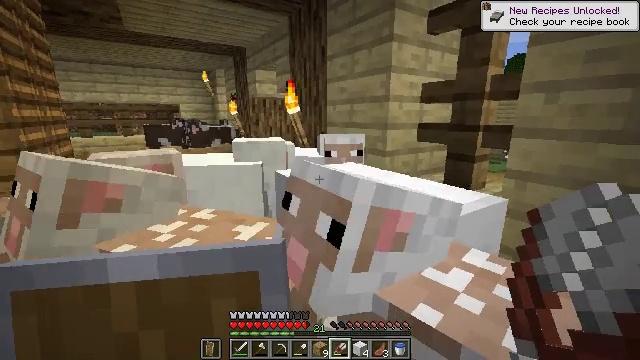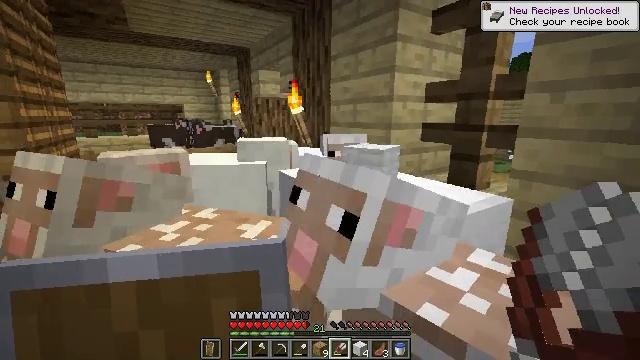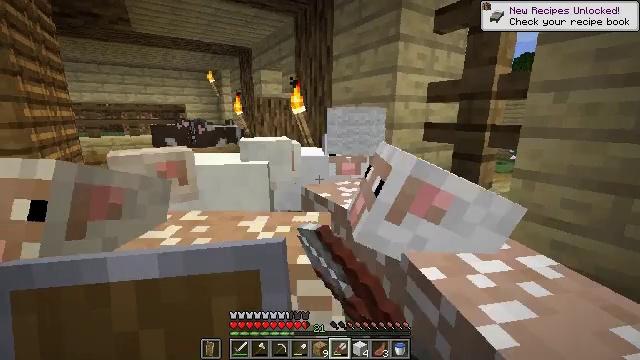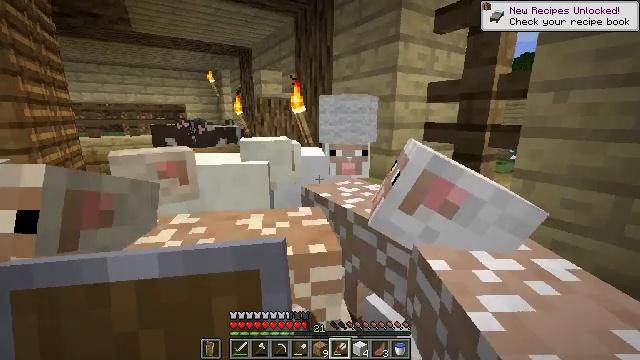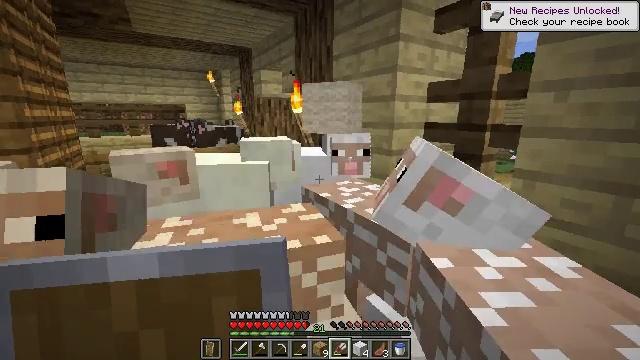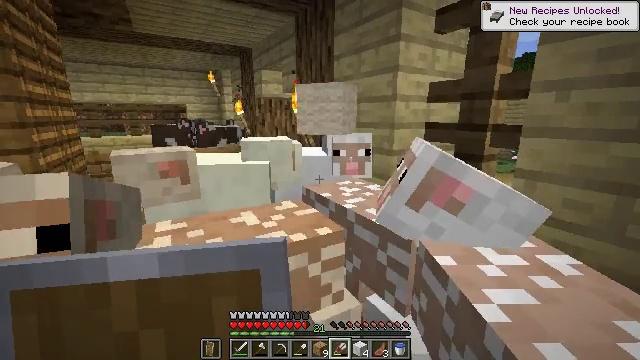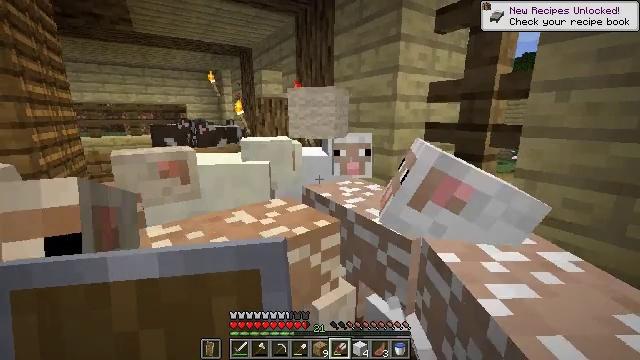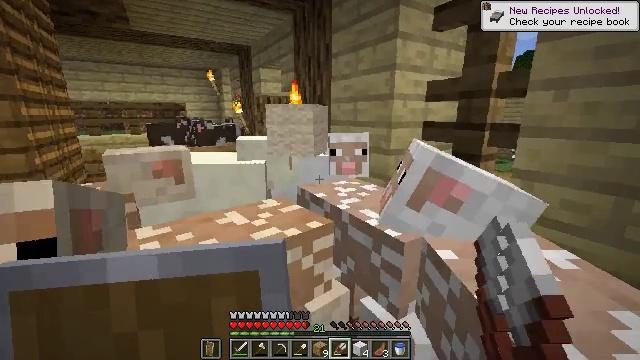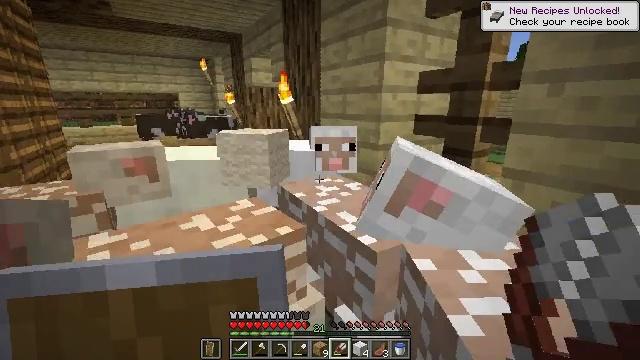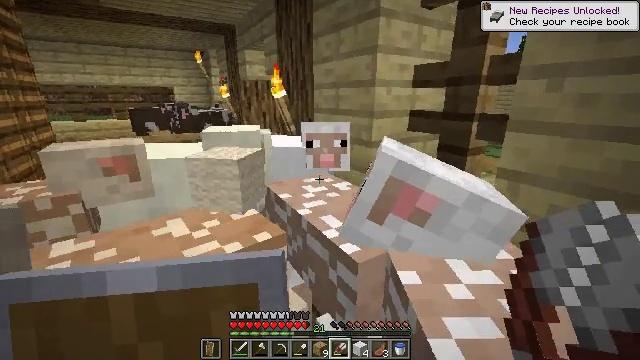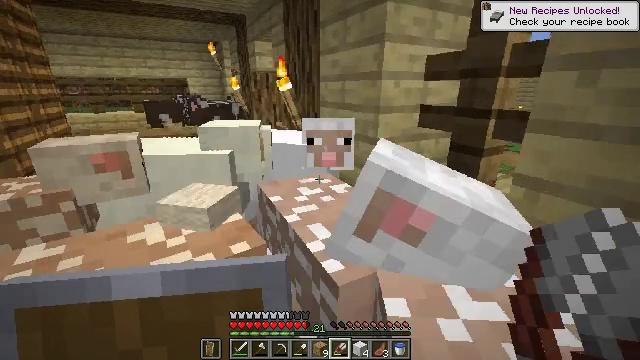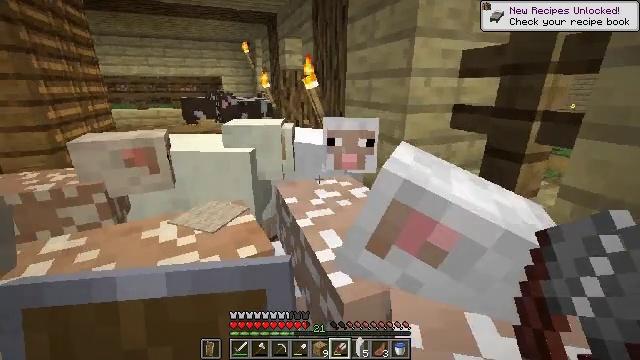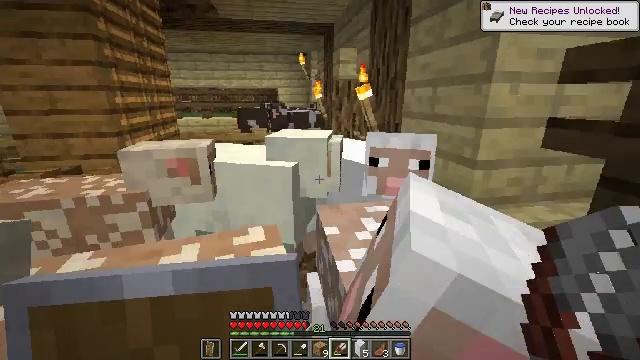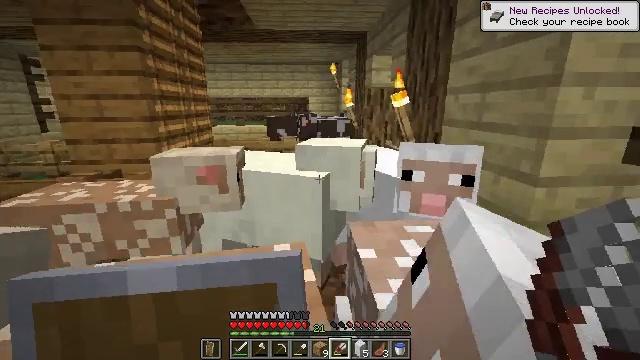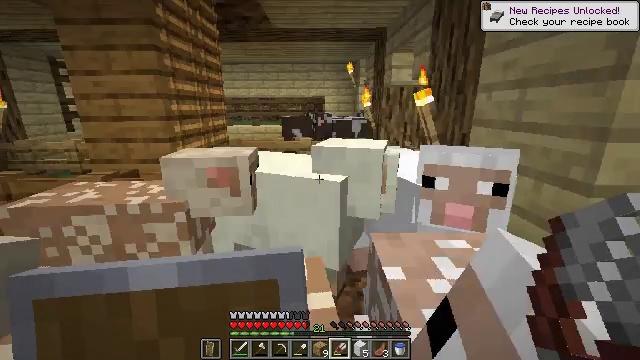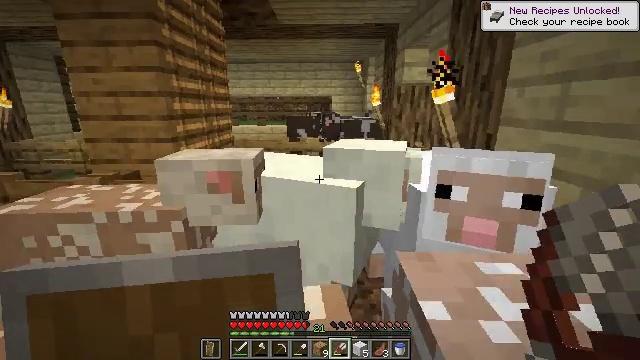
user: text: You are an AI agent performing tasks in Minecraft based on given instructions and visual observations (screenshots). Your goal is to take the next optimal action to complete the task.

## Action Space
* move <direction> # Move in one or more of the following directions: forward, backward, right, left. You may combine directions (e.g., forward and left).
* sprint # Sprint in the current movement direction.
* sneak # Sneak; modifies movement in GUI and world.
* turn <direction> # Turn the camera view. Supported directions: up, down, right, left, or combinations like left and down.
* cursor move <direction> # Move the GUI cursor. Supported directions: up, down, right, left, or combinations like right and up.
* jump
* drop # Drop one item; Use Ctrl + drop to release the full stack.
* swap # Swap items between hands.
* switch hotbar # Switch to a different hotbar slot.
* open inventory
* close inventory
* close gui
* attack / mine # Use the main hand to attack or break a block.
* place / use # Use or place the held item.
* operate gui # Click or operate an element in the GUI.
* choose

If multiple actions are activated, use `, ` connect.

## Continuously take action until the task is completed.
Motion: motion action
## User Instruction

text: Craft some white carpet with wool.
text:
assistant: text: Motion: use / place
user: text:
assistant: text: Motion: use / place
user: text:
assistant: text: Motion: use / place
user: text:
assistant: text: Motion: use / place
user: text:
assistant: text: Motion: no_op
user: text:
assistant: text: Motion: use / place
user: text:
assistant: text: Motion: move right, use / place
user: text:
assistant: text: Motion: move forward and move right, turn down, use / place
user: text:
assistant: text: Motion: move forward and move right, turn down
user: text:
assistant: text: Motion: move forward and move right, turn left and down, use / place
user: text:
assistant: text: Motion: move forward, turn left, use / place
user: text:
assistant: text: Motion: move forward, turn left and up, use / place
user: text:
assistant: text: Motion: move forward, turn left and up
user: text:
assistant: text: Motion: move forward, turn left, use / place
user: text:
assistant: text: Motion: turn left, use / place
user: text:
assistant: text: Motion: move forward, turn left, use / place
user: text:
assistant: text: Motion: move forward
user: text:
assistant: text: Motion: move forward, use / place
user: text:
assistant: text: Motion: move forward, use / place
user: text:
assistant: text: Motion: move forward, use / place
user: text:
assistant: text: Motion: move forward
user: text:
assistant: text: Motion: turn down, use / place
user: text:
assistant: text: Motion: turn right and down, use / place
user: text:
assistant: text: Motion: turn right and down, use / place
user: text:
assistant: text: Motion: turn right and down
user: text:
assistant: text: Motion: turn right and down
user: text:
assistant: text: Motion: turn right and down
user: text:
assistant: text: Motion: turn right
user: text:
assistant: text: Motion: turn right
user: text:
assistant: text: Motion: use / place